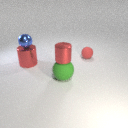
small red rubber sphere to the right of large red metal cylinder